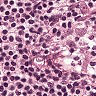
Metastatic tissue present: no